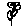
Label: flower